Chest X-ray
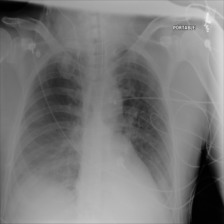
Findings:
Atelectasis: negative
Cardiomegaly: negative
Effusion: positive
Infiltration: positive
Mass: negative
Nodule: negative
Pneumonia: negative
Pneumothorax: negative
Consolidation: negative
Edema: positive
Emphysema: negative
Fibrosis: negative
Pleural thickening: negative
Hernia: negative